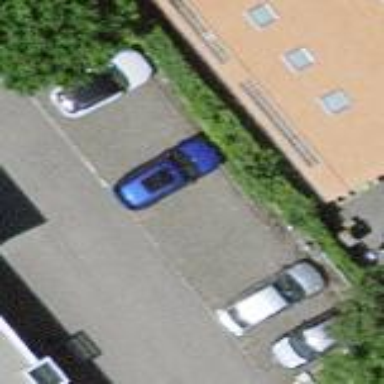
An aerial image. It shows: Parking area with surface.